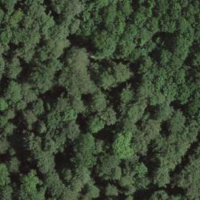
EUNIS habitat code: 44
Species observed at this site:
Chrysosplenium alternifolium